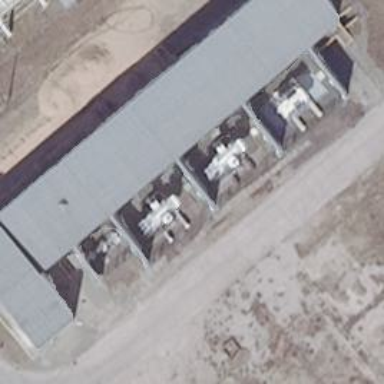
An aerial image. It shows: Industrial substation.